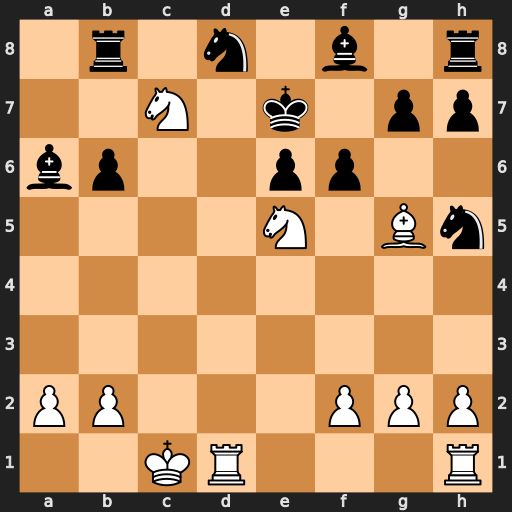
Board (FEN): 1r1n1b1r/2N1k1pp/bp2pp2/4N1Bn/8/8/PP3PPP/2KR3R
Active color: w
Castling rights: -
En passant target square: -
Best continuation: Rd7#